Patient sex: M
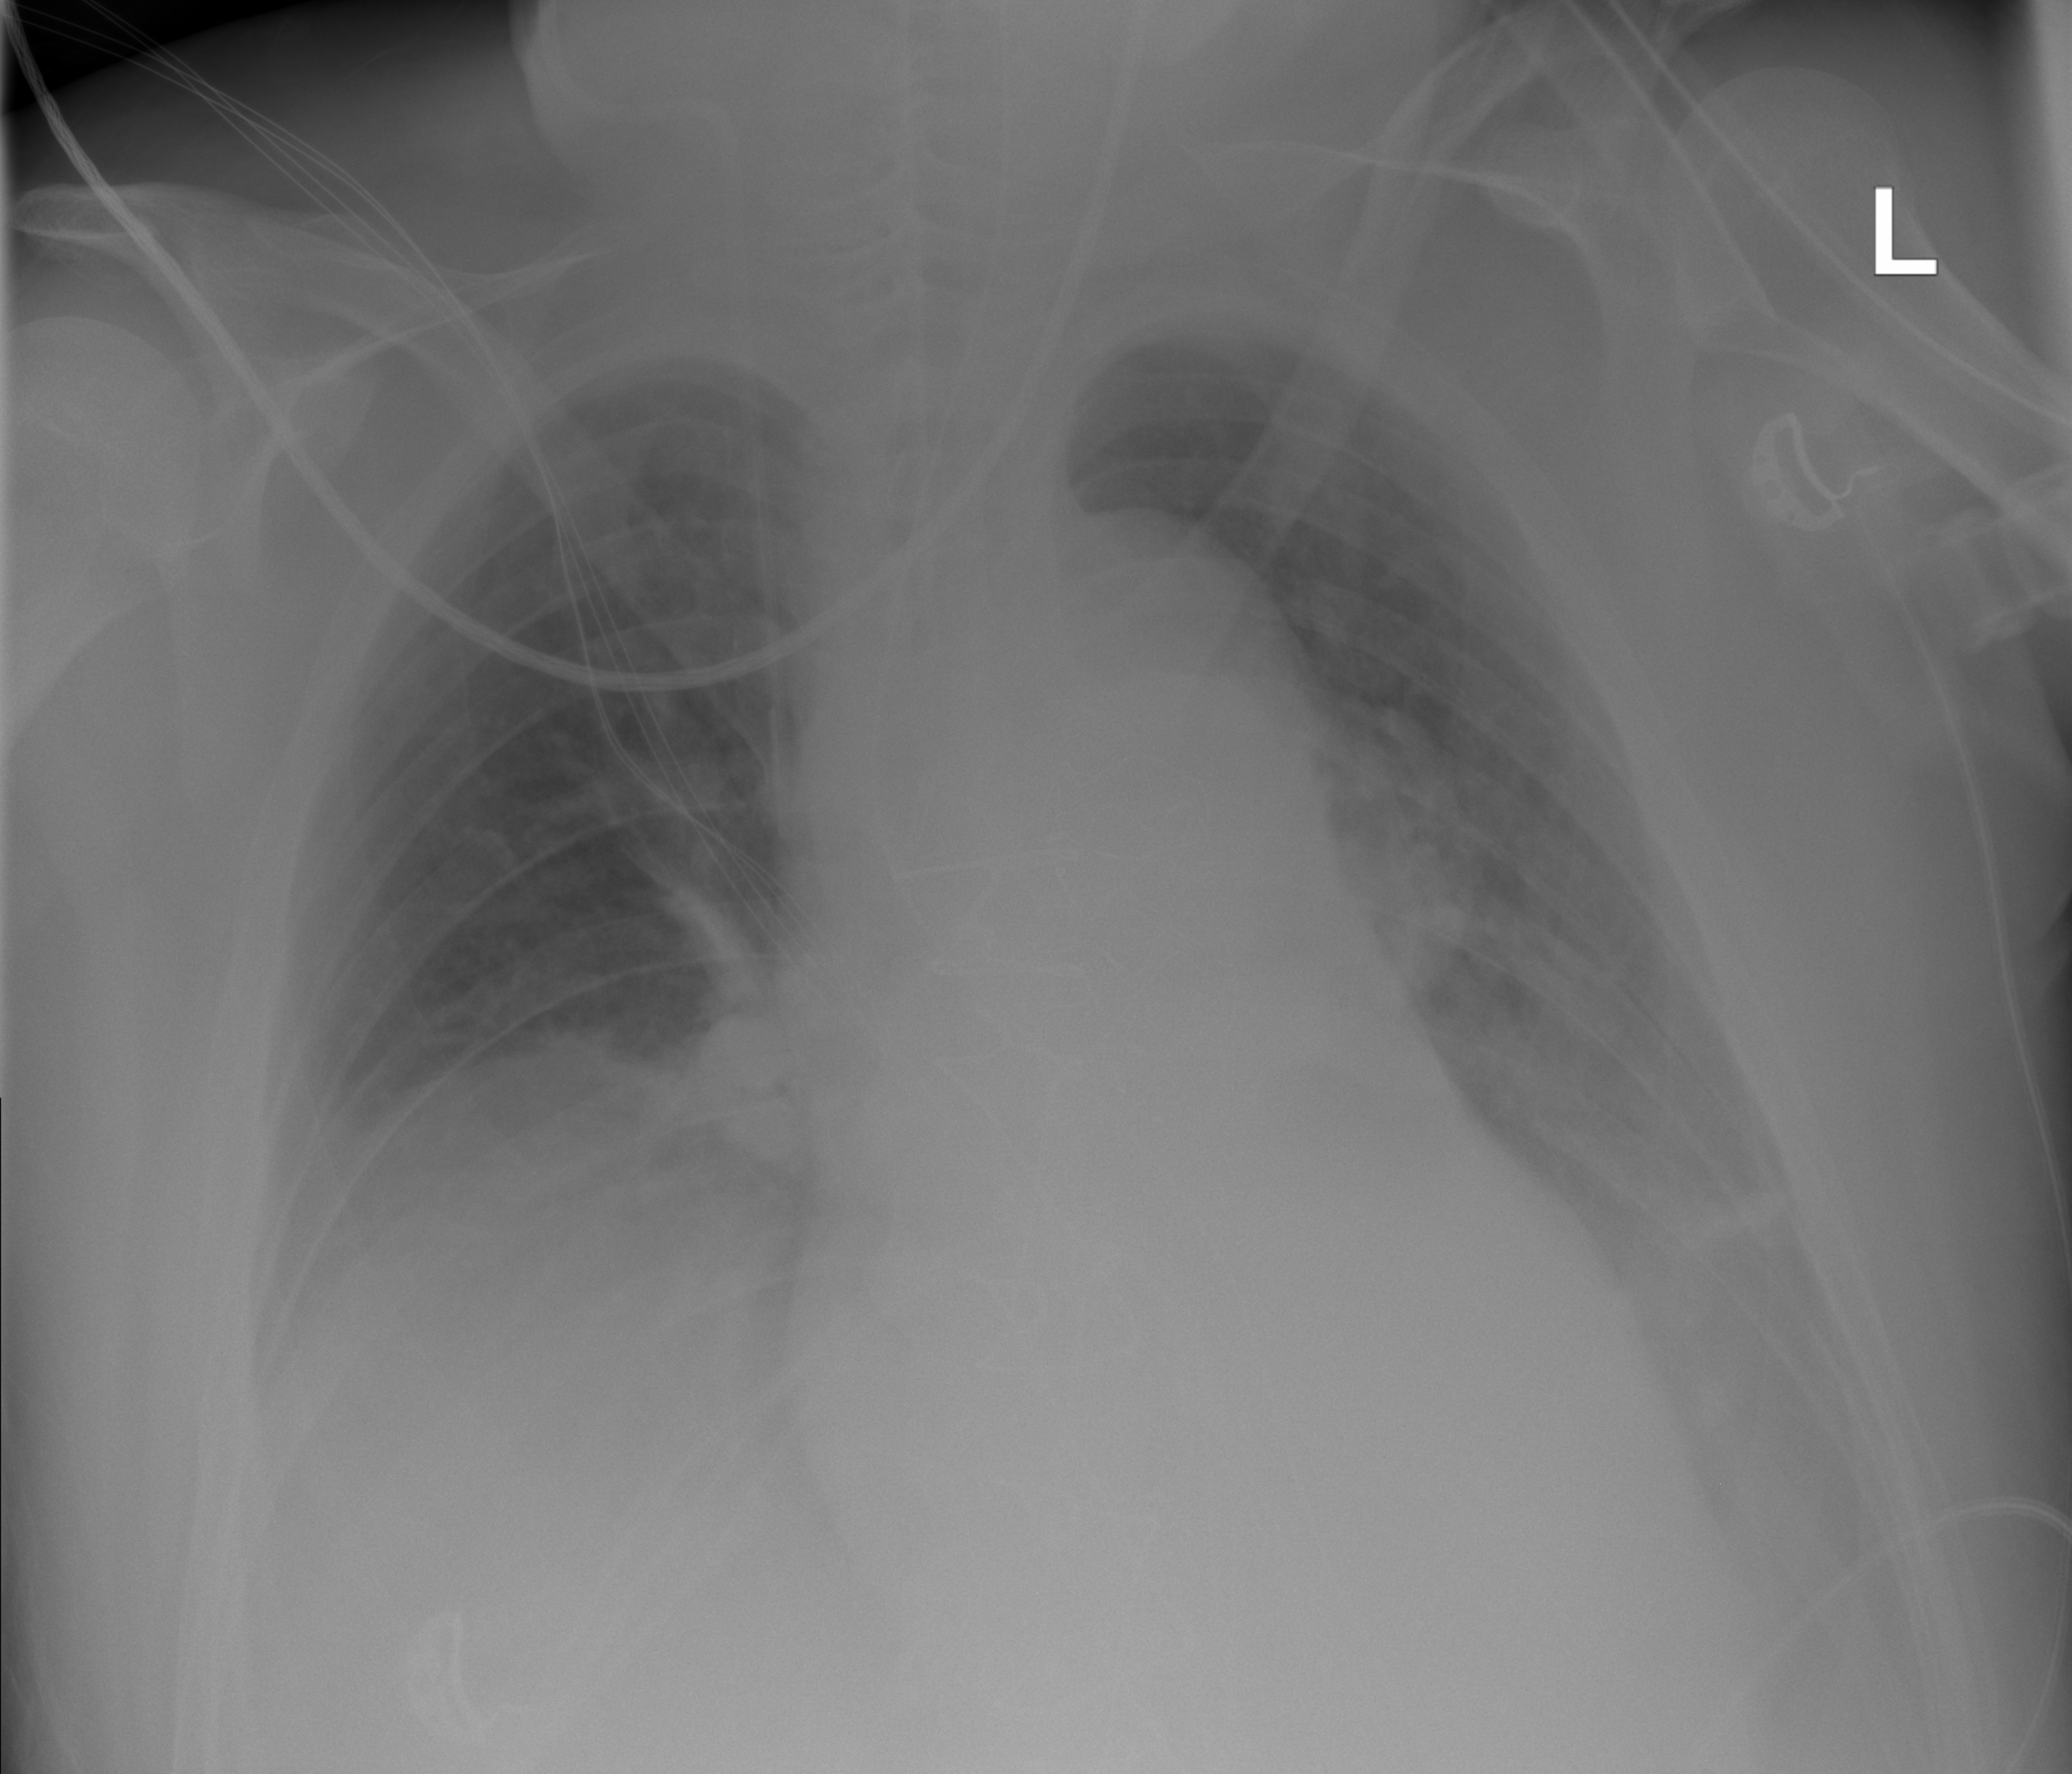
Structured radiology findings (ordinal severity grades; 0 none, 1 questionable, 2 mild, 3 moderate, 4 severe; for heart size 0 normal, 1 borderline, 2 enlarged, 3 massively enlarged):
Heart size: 0
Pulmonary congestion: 2
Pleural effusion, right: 2
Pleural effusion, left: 3
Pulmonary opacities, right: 0
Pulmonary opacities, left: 0
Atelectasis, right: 3
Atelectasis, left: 2